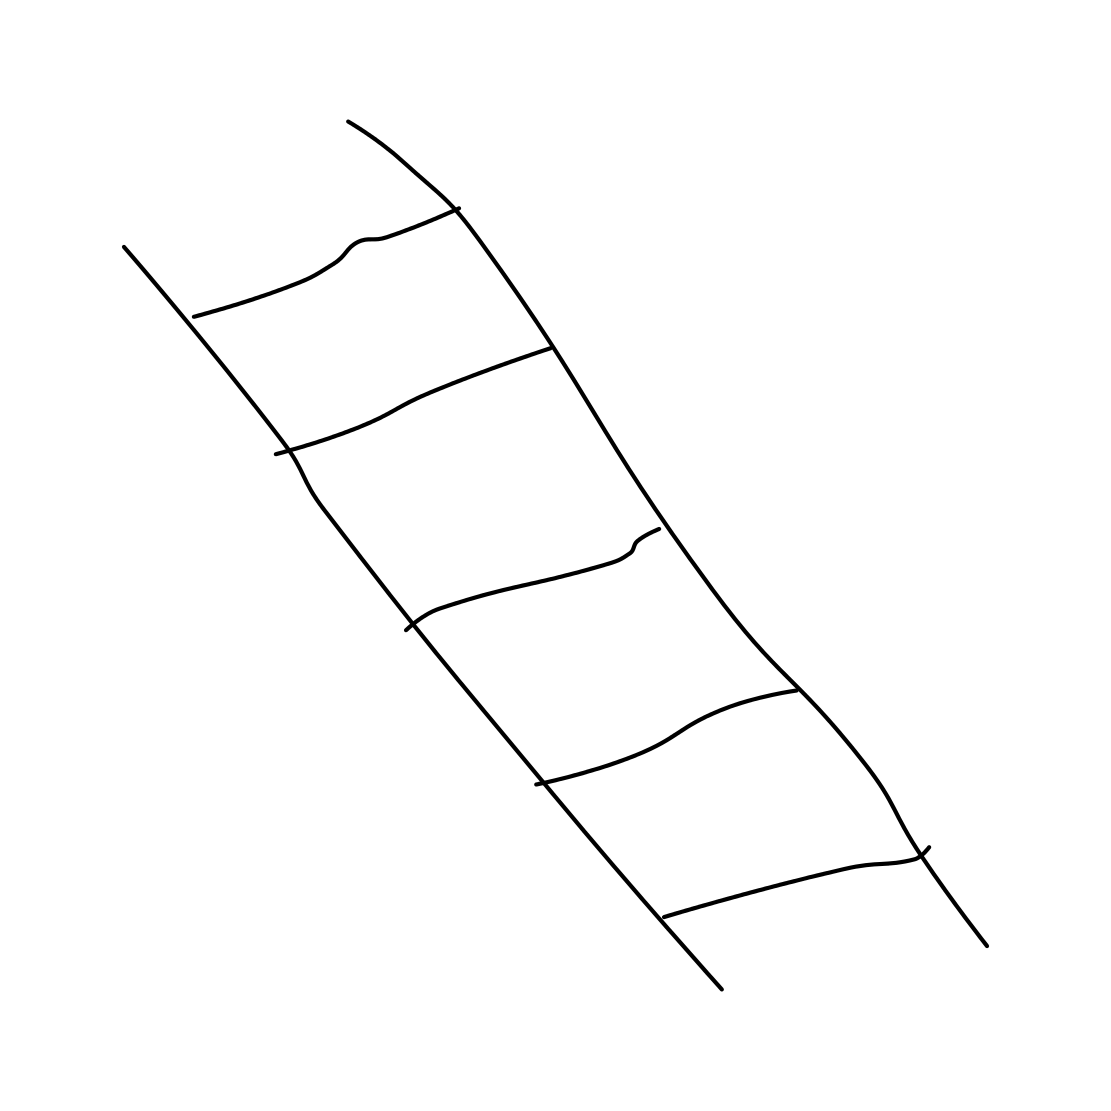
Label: ladder